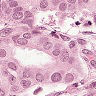
Metastatic tissue present: yes